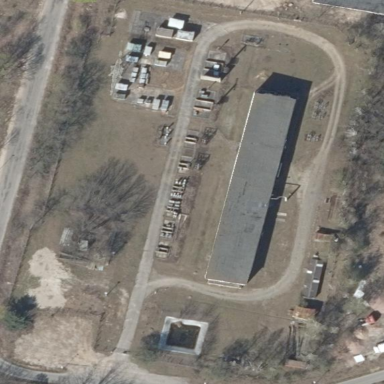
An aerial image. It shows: Power substation.